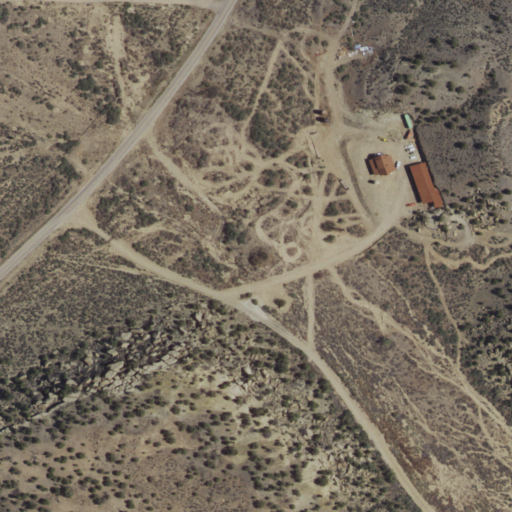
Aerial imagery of valley in New Mexico named Salvador Canyon containing shrub, open development, and low intensity development